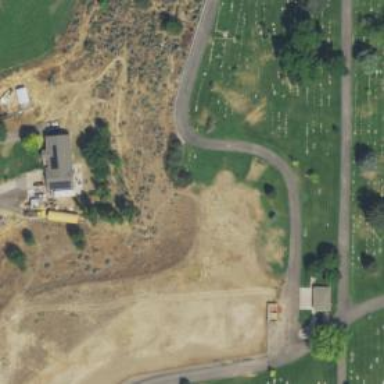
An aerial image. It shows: Cemetery.